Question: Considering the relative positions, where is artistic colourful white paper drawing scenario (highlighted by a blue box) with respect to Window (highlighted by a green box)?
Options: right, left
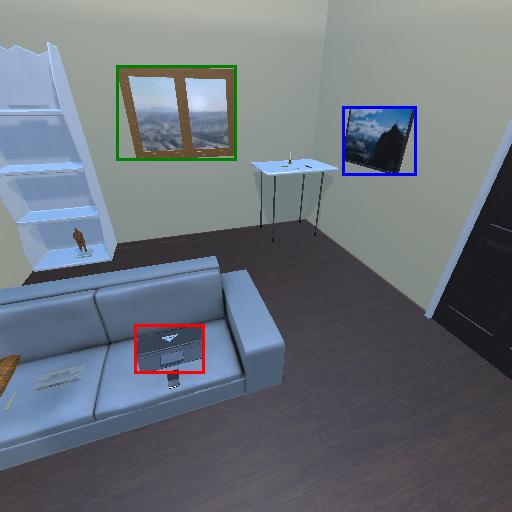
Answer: right